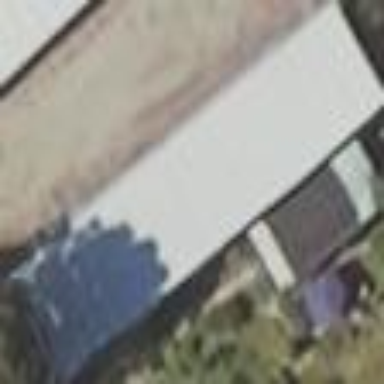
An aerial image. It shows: Group of garages.